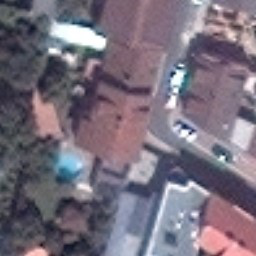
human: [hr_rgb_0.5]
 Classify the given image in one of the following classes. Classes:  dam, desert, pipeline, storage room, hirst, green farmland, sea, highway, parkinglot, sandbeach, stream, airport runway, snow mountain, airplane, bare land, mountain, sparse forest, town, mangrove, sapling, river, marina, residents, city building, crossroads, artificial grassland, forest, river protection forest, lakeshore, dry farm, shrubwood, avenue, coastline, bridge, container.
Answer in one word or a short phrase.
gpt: residents